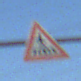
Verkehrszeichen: FussgaengerueberwegLinks
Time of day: Dawn
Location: Outdoor (Nature)
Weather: Clear
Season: NotSpecified
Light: Natural